Question: I downloaded ngrok so i can test my site for http and https requests (if someone is trying to get in my site specific url and it will be a simple http request, i will deny it),
first, my localhost is working in 8080 port
I start ngrok, it gives me the following:

both at the same port, it's a problem i think, because if i do such simple route configuration in laravel:
'''
Route::filter('force.ssl', function()
{
if( ! Request::secure())
{
return 'unsecured';
}
});
'''
and i have this route:
'''
Route::get('survey/payment/secured', array('before' => 'force.ssl', function(){
return 'secured!';
}));
'''
and i do the following request:
<URL>
it thinks it unsecured and returns 'unsecured', how can i fix this?
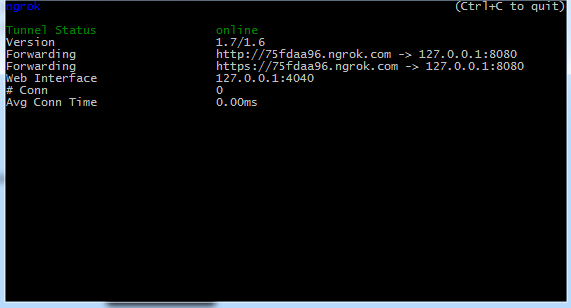
Answer: 'Request::secure()' relies on '$_SERVER['HTTPS']'. As the HTTPS is being provided by the proxy, not your webserver, Laravel doesn't know it's being served as HTTPS.
ngrok <URL> to trust it.